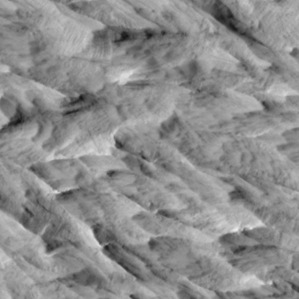
Label: non_frost